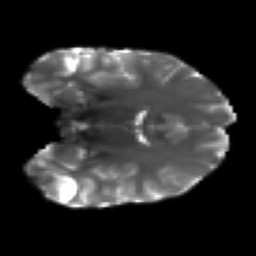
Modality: T2w
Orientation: coronal
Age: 26
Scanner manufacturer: siemens
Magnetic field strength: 3 T
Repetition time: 4.52 s
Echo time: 0.084 s